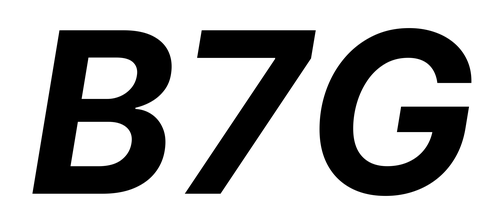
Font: Inter-Italic_Bold_Italic